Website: home-depot
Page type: account-selection
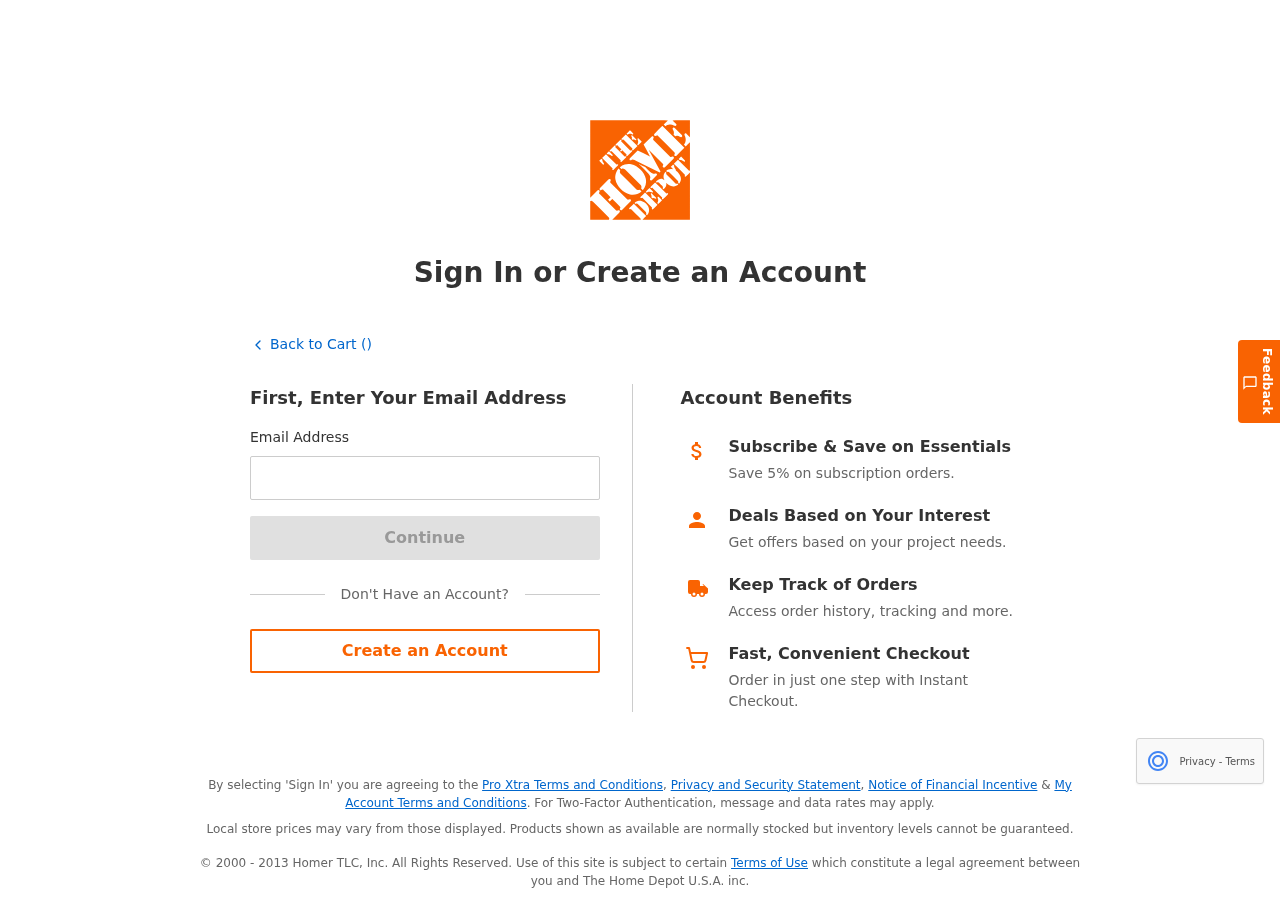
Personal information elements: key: PII_EMAIL
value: breanna_washington@hotmail.com